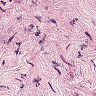
Metastatic tissue present: yes